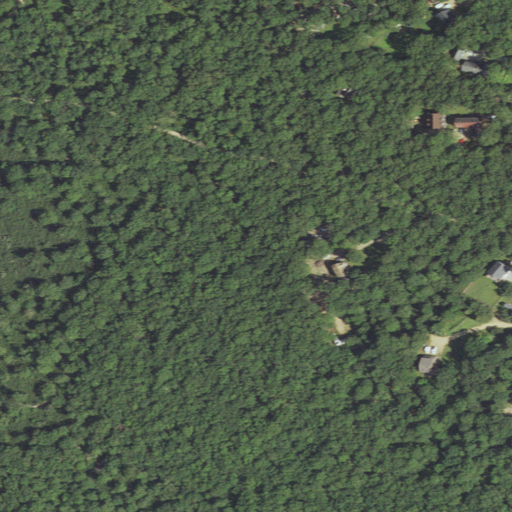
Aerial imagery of island in Massachusetts named Martha's Vineyard Island containing deciduous forest, open development, mixed forest, grassland, shrub, and low intensity development